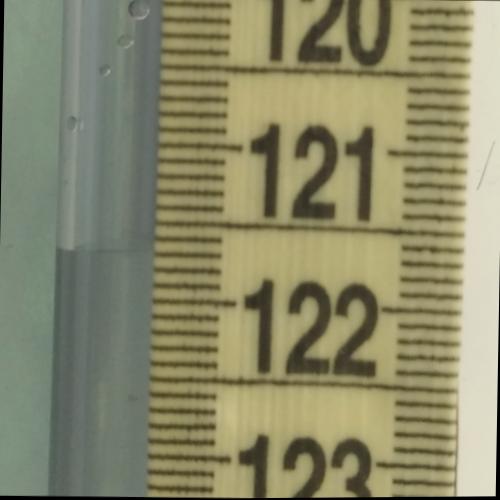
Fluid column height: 121.7 cm